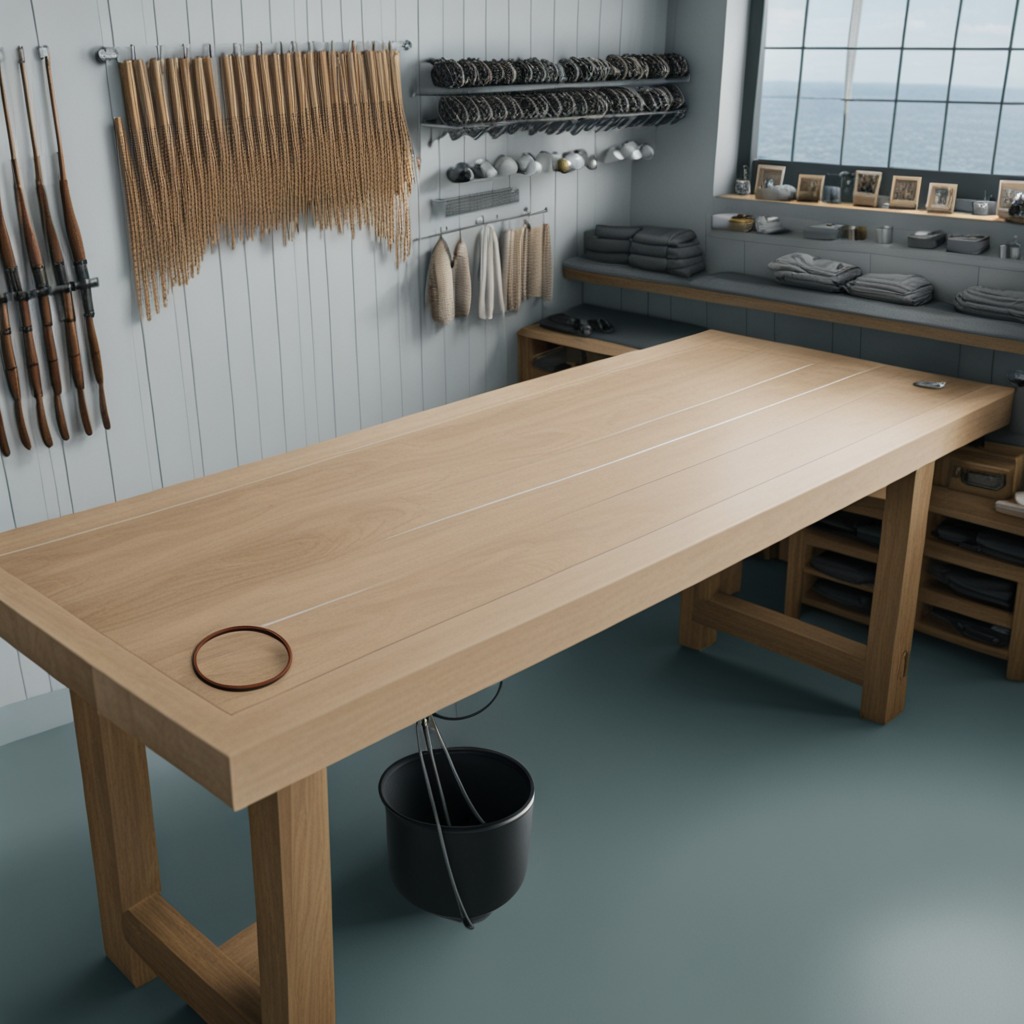
A rubber O-ring is lying on the workbench inside a coastal fishing gear workshop.